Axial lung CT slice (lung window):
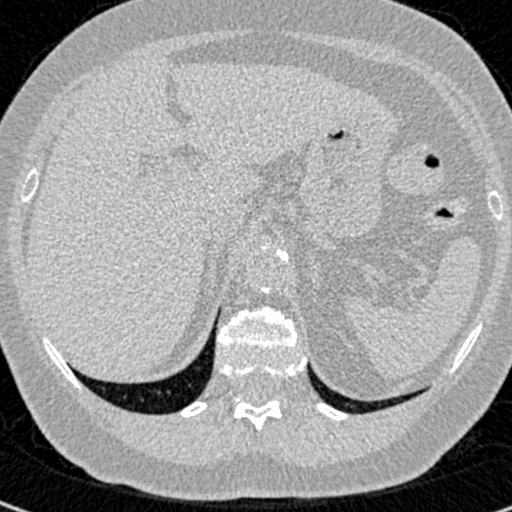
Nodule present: no